一年级 · 算术
篮子里还剩下几个鸡蛋?

答: 篮子里还剩下 ( $\quad$ ) 个鸡蛋。
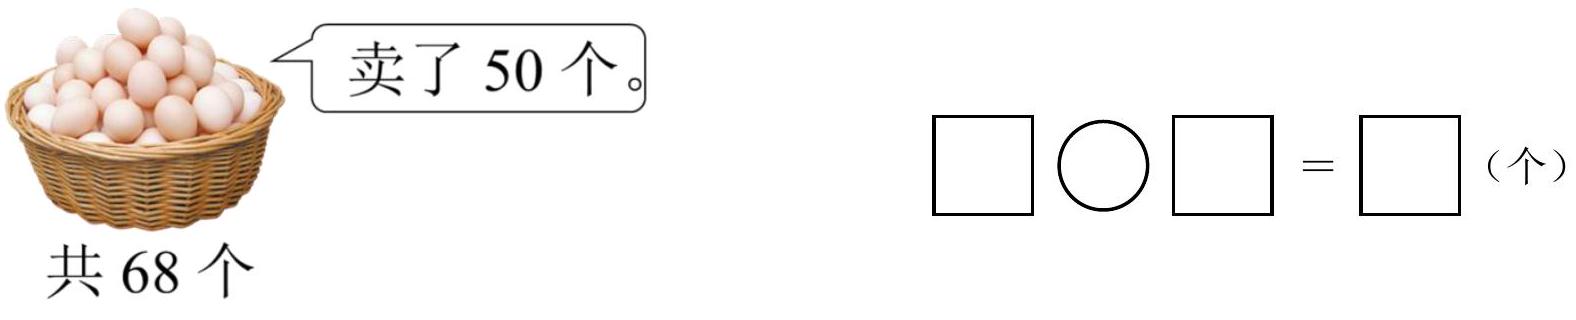
答案: 详解$68-50=18$ (个)

答：篮子里还剩下 18 个鸡蛋。